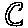
Label: moon